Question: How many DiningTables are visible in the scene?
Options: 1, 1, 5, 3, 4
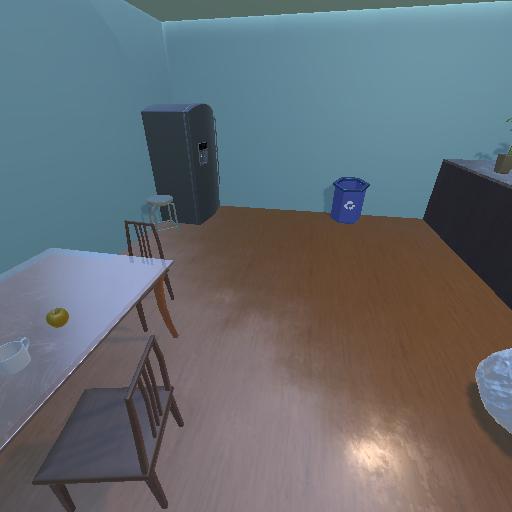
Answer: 1